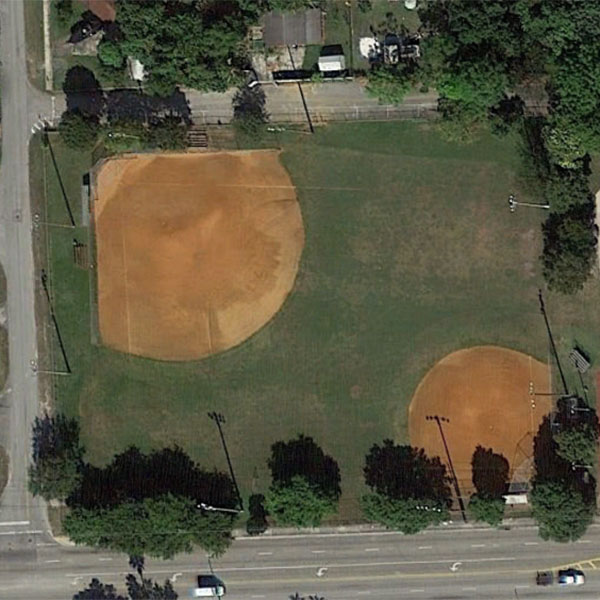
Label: BaseballField